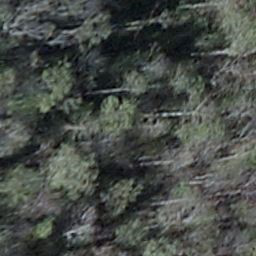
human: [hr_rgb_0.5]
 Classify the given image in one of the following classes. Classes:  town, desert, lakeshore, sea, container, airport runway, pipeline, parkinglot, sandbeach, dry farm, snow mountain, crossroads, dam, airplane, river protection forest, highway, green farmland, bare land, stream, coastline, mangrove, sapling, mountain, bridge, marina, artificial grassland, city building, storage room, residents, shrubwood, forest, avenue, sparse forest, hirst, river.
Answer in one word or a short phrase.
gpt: shrubwood